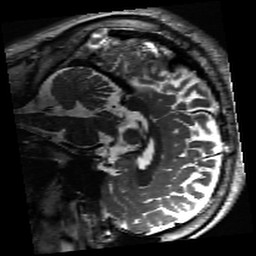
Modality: inplaneT2
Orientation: sagittal